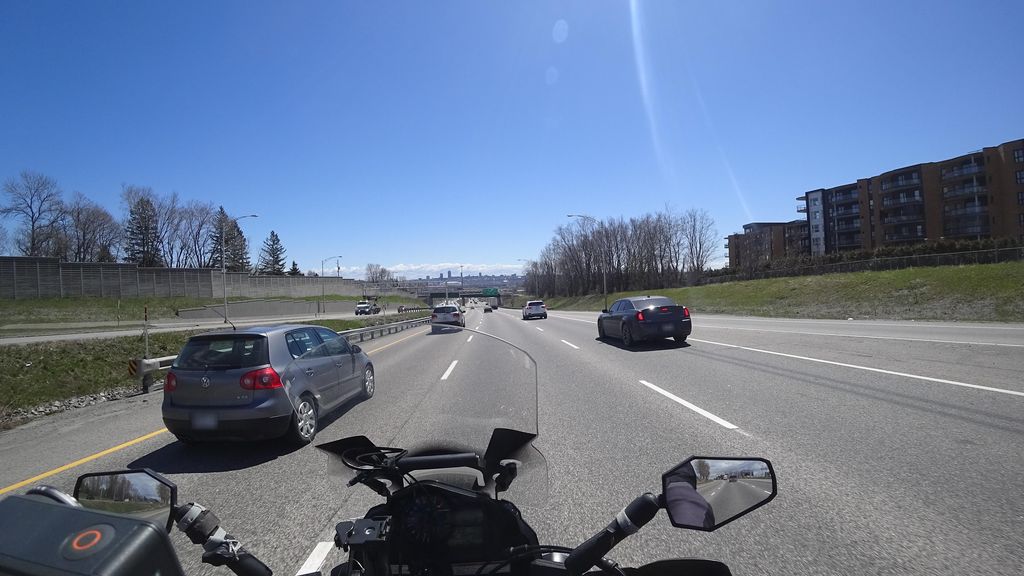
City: quebec_city